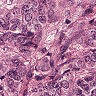
Metastatic tissue present: yes